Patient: sex M, age 64
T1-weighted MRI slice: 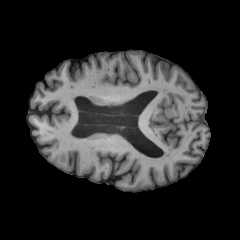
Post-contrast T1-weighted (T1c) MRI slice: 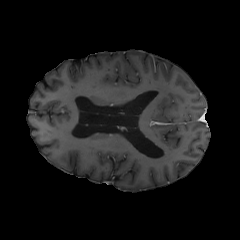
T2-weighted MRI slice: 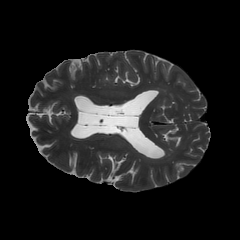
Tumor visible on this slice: no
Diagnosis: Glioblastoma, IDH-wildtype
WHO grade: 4